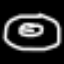
Label: donut